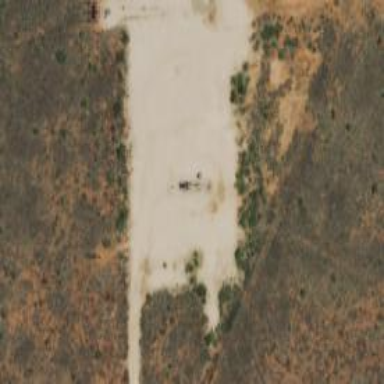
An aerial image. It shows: Petroleum well.